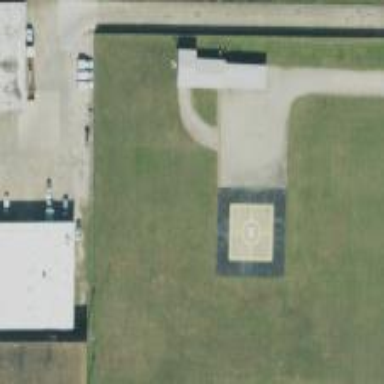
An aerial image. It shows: Image showing helipad at airport.